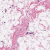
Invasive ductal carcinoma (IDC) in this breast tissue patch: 0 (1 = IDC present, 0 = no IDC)